Aerial crown-view tile of a tropical tree (Barro Colorado Island, Panama), acquired 20240611:
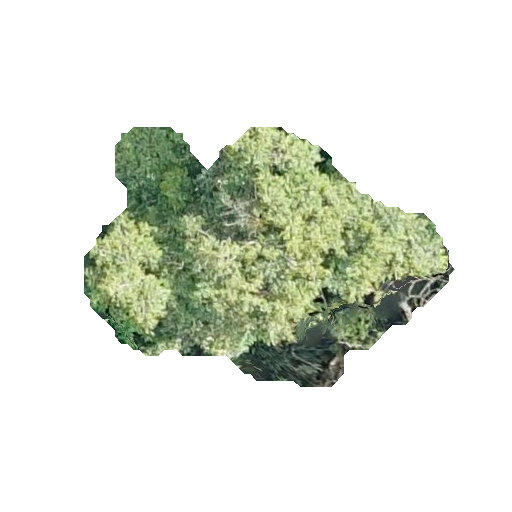
Species: Chrysophyllum cainito
GBIF accepted scientific name: Chrysophyllum cainito
Crown area: 101.728 m²